Question: I would like to implement a list of interactive buttons using Swing. It is something similar as on the picture (from NetBeans UI designer):

You can drag and drop the items to a canvas, or single click on the item and then single click on the canvas. However, I don't know which swing components I should use. Are that JList or JButtons or something different?
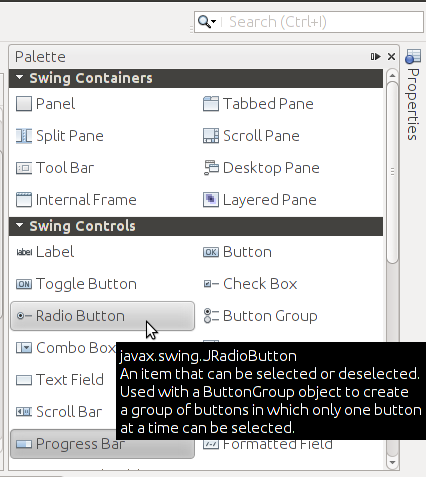
Answer: There <URL>, which makes you dependent on NetBeans as Framework, not IDE.